Field crop: maize
Growth stage: 2
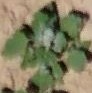
Species: chenopodium